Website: lowes
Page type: payment
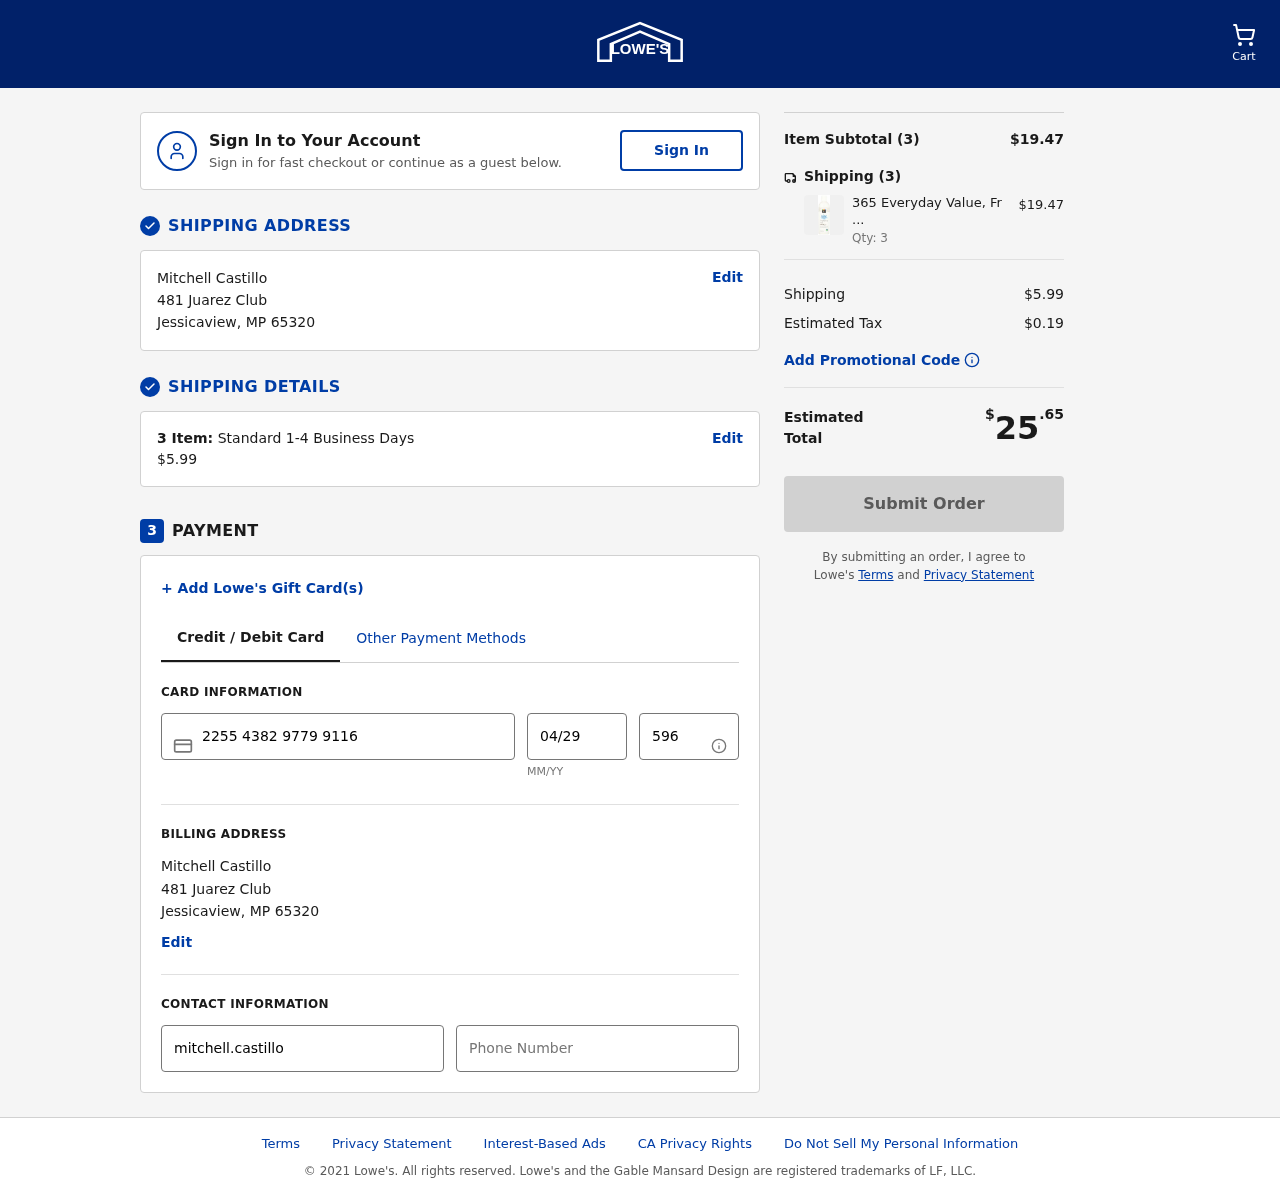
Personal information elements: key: PII_CARD_CVV
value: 596
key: PII_CARD_EXPIRY
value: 04/29
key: PII_CARD_NUMBER
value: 2255 4382 9779 9116
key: PII_CITY
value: Jessicaview
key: PII_EMAIL
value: mitchell.castillo@yahoo.com
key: PII_FULLNAME
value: Mitchell Castillo
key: PII_PHONE
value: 8177811026
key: PII_POSTCODE
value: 65320
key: PII_STATE_ABBR
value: MP
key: PII_STREET
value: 481 Juarez Club
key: PII_FULLNAME2
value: Mitchell Castillo
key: PII_STREET2
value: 481 Juarez Club
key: PII_CITY2
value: Jessicaview
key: PII_STATE_ABBR2
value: MP
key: PII_POSTCODE2
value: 65320
Product elements: key: PRODUCT1_NAME
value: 365 Everyday Value, Fragrance Free Shampoo, 16 fl oz
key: PRODUCT1_PRICE
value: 6.49
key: PRODUCT1_QUANTITY
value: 3
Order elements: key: ORDER_NUM_ITEMS
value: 3
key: ORDER_SHIPPING_COST
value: $5.99
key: ORDER_NUM_ITEMS2
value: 3
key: ORDER_SUBTOTAL
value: $19.47
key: ORDER_NUM_ITEMS3
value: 3
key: ORDER_SHIPPING_COST2
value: $5.99
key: ORDER_TAX
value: $0.19
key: ORDER_TOTAL
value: $25.65